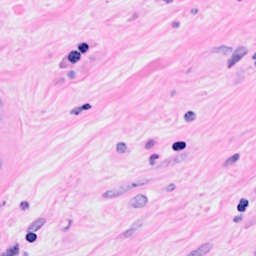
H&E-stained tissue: Breast